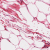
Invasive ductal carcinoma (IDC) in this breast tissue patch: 0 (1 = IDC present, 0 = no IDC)